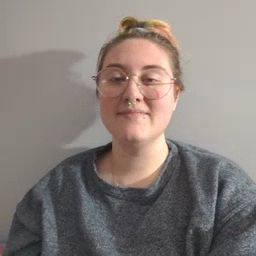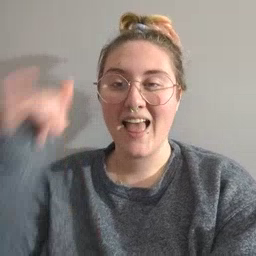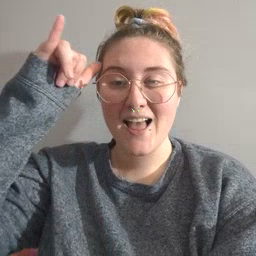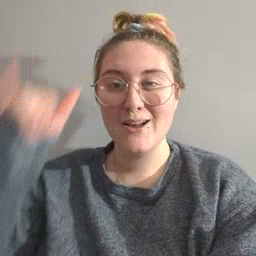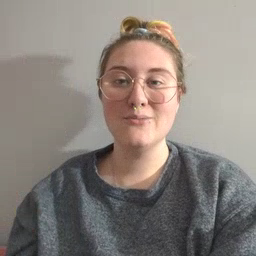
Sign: cow